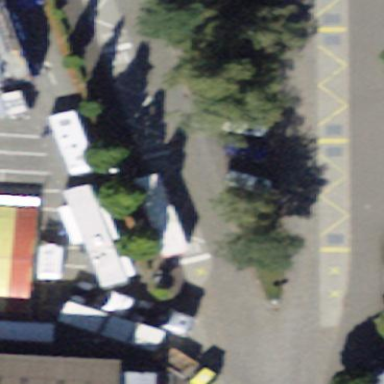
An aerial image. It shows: Tourist bus parking area.